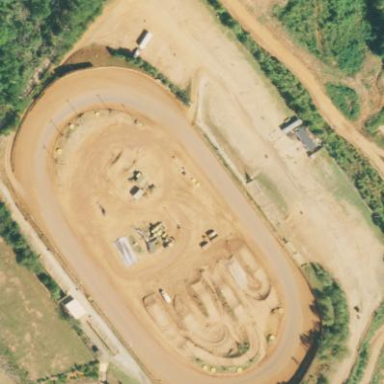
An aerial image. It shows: Motor sport raceway with clay surface.